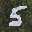
Label: 5